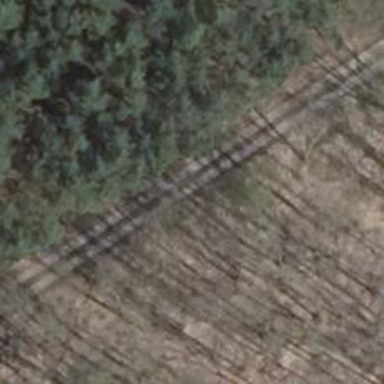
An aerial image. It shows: Track road with concrete surface and grade 1 track type.